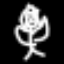
Label: angel